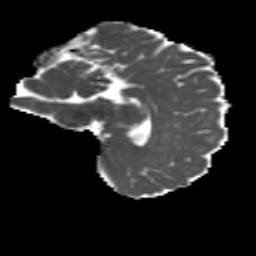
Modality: MD
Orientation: sagittal
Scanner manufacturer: siemens
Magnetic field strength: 3 T
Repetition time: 4.16 s
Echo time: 0.0806 s